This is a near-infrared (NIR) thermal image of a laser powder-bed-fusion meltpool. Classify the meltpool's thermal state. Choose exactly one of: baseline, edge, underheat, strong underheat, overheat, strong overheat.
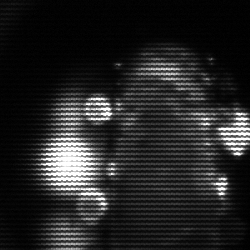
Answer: strong underheat